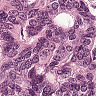
Metastatic tissue present: yes